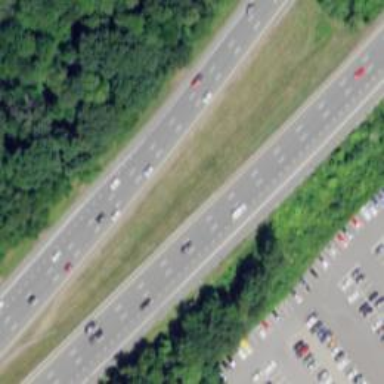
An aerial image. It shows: Motorway junction.